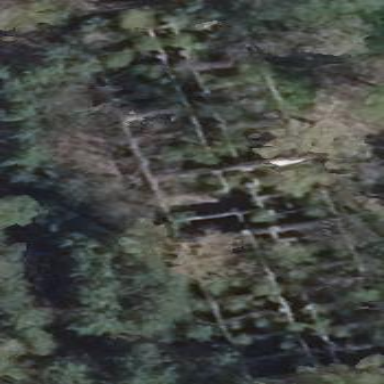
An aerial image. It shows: Mainly ruined historic ruins.